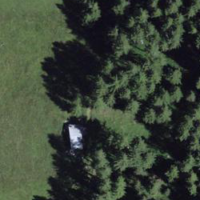
EUNIS habitat code: 43
Species observed at this site:
Scotopteryx chenopodiata
Odezia atrata